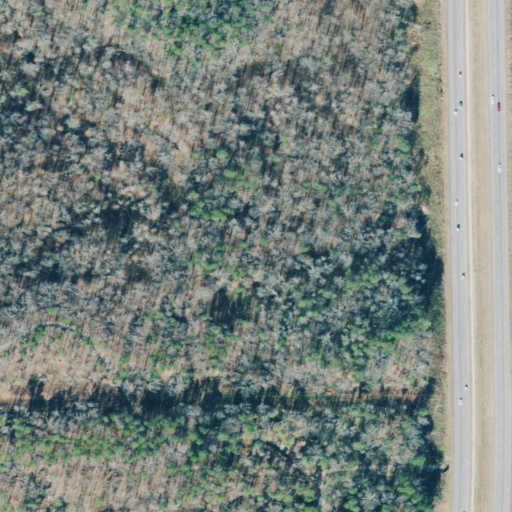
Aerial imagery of valley in Alabama named Dean Gulf containing deciduous forest, low intensity development, mixed forest, open development, medium intensity development, and grassland